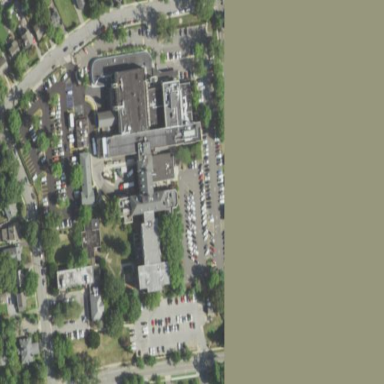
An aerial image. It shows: Hospital providing healthcare services.